Question: I'm trying to produce a parallelogram/slash look in my webpage as follows:

It's easy to smash two divs together and then you have a rectangle next to a rectangle, but this slash is mind boggling. Is this possible with pure CSS or HTML? The examples I've seen all use SVGs.
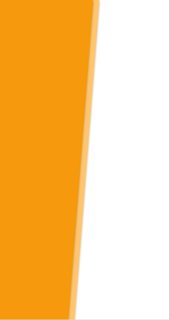
Answer: '''
html,
body {
min-height: 100%; /* demo only */
}
#page {
min-height: 100vh; /* demo only */
}
#page:before {
content: '';
position: absolute;
width: 25%;
height: 150%;
left: -10%;
top: -25%;
background: #F6990D;
transform: rotate(4deg);
border-right: 4px solid #FEBF78;
}
'''
'''
<div id="page"></div>
'''